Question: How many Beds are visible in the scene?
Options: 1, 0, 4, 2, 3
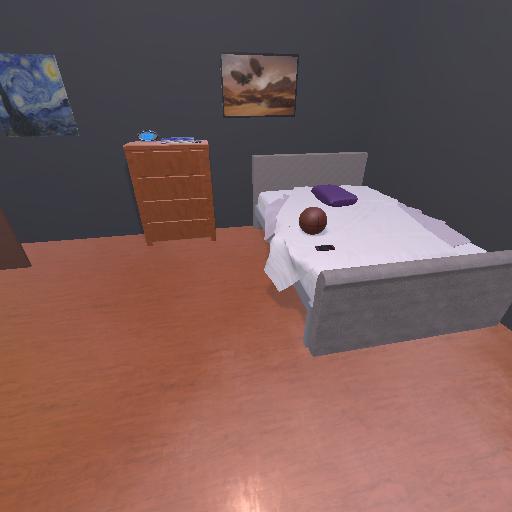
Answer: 1